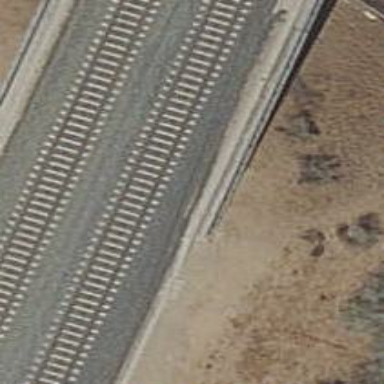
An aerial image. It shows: Rail line with electrified contact lines on embankment.